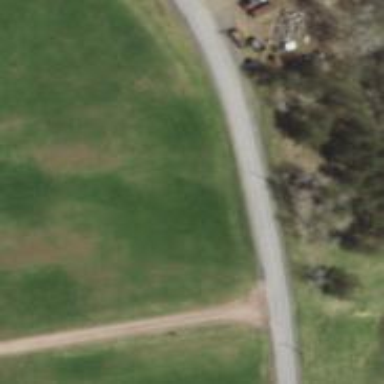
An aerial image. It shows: Unclassified road.